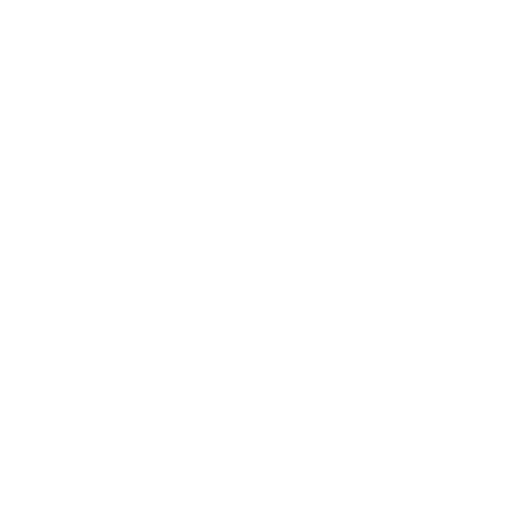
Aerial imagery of ridge(s) in Nevada named West Ridge containing shrub and grassland